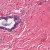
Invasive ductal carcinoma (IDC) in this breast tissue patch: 0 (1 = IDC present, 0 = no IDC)